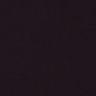
Metastatic tissue present: no